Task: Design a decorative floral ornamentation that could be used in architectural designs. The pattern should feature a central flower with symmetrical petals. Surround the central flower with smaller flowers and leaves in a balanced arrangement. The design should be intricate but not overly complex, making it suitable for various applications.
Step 468:
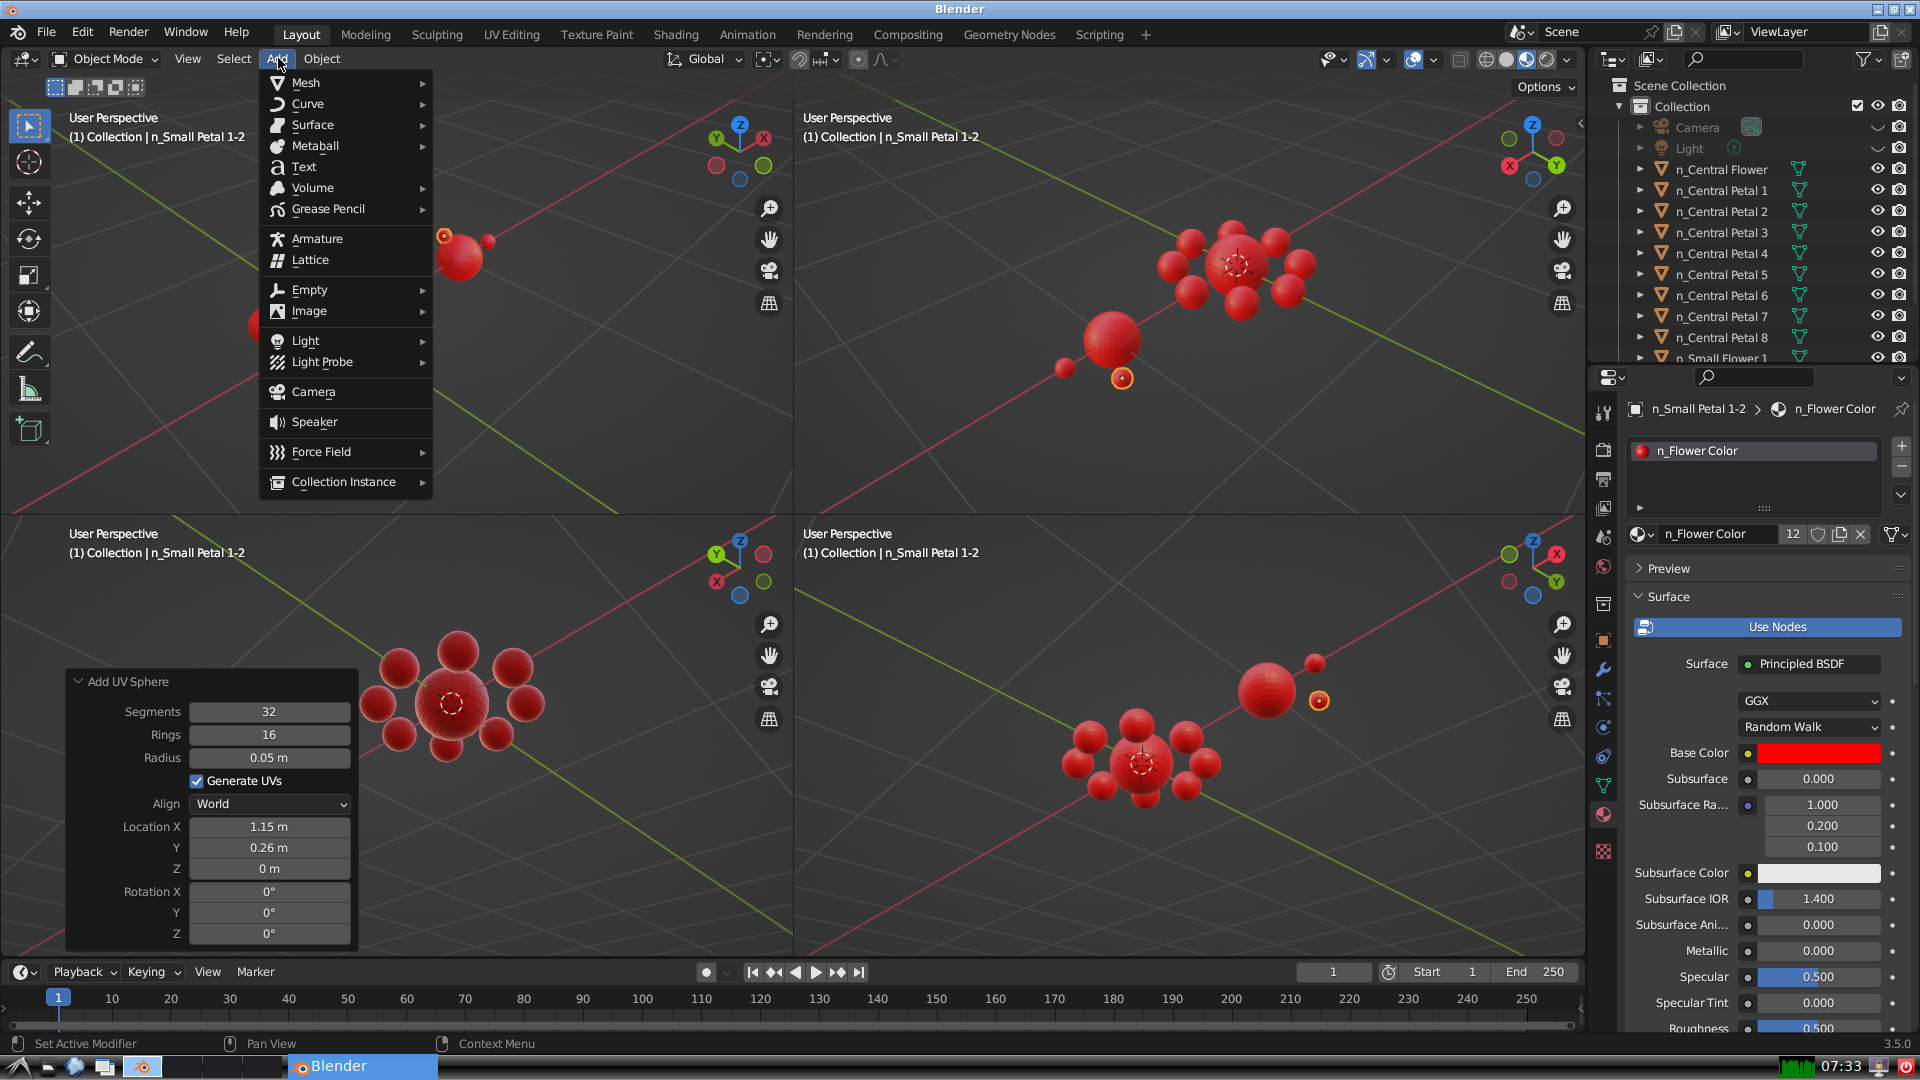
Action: {"mouse_move": [304, 82]}